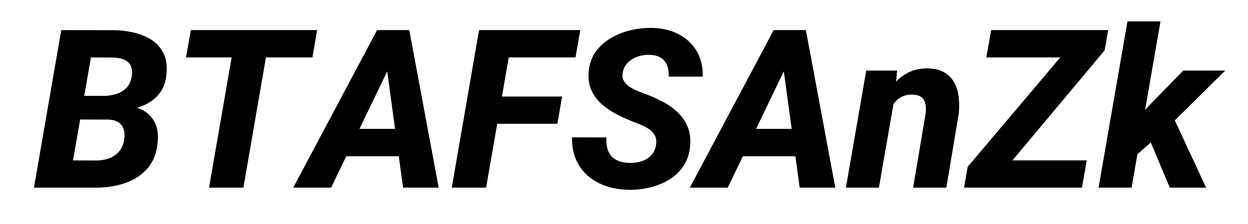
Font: Roboto-Italic_ExtraBold_Italic